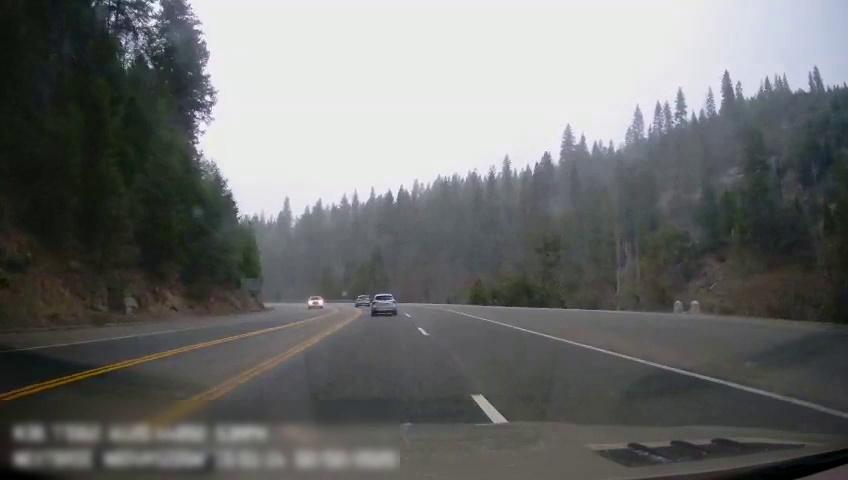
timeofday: Day
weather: Cloudy
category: Drivable Space
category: Vehicles | SUV
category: Vehicles | SUV
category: Vehicles | SUV
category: Lanes | Opposite Lane
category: Lanes | Current Lane
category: Lanes | Current Lane
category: Lanes | Opposite Lane
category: Lanes | Alternate Lane
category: Lanes | Alternate Lane
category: Lanes | Alternate Lane